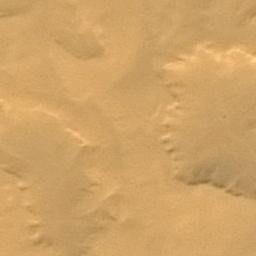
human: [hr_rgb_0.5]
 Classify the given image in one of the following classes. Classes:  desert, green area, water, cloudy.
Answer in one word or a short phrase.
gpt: desert